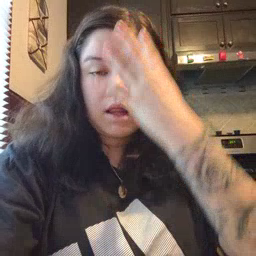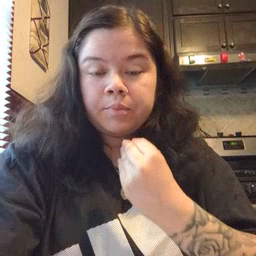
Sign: sleep